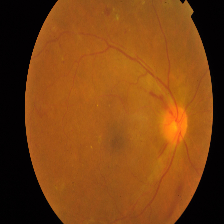
Diabetic retinopathy grade: Proliferative DR